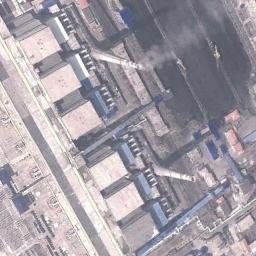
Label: thermal_power_station